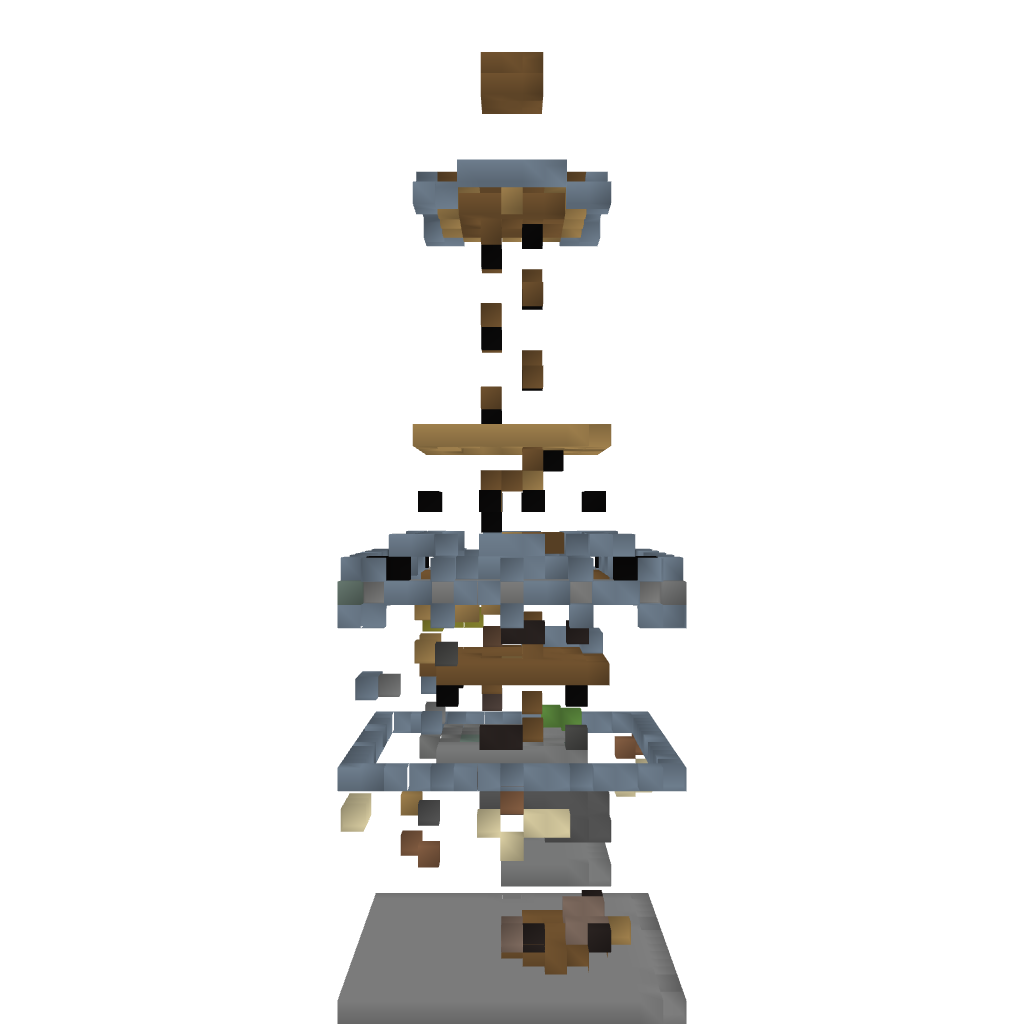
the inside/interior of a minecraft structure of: Guard Tower